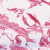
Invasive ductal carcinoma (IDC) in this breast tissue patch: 0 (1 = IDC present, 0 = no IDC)